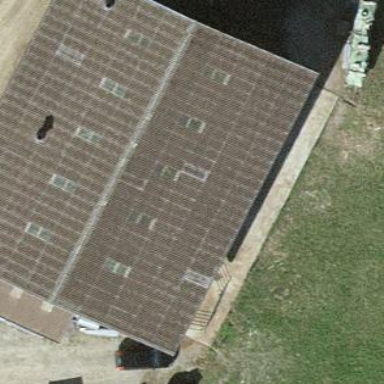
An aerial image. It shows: Stable building with gabled roof.